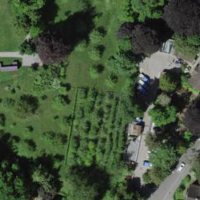
EUNIS habitat code: 53
Species observed at this site:
Cyaniris semiargus